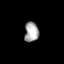
Tissue: prostate
Cell type: T cells
Senescence score: 0.2727
Nuclear area (px): 274
Mean DAPI intensity: 168.858